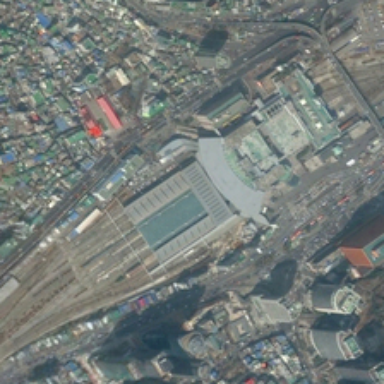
Many buildings are in two sides of a railway station .